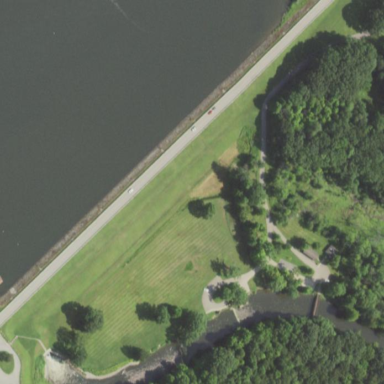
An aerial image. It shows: Dam along waterway.